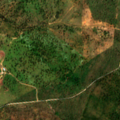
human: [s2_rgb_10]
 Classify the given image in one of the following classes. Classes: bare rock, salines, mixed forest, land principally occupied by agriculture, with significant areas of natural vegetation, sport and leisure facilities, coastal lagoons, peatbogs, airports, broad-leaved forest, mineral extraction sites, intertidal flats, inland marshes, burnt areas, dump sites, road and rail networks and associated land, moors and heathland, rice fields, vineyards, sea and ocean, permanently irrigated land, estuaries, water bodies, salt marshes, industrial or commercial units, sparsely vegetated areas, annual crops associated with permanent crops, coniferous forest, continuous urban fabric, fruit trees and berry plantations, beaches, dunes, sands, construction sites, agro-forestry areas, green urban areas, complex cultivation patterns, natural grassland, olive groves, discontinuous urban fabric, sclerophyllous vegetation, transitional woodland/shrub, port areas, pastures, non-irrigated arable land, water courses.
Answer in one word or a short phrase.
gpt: agro-forestry areas, transitional woodland/shrub